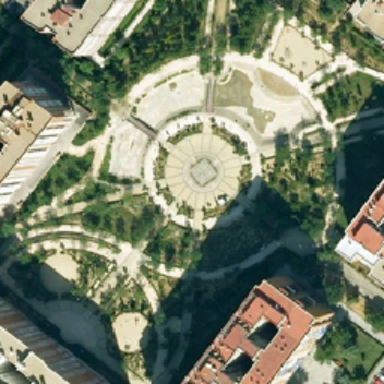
Some large buildings are around many green trees and rectangular squares .